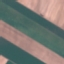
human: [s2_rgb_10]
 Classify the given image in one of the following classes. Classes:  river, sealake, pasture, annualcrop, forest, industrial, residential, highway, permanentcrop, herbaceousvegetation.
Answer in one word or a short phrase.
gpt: AnnualCrop